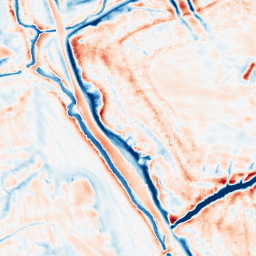
Category: edge_preserving
Decomposition family: bilateral
Decomposition parameters: d: 21
sigma_color: 75
sigma_space: 50
Upsampling method: cubic_catmull_rom
Upsampling parameters: scale: 2
Upsampling scale: 2